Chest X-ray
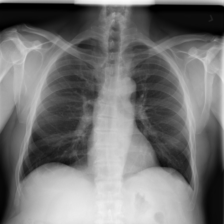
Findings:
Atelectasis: negative
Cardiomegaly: negative
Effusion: negative
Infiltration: positive
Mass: negative
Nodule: negative
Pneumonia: negative
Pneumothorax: negative
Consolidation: negative
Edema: negative
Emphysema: negative
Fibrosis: negative
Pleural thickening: negative
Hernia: negative